Question: Hi I need a folder called policy in web folder and in that folder there will be a files listed I need to scan that policy folder for files and accordingly I need to take take further steps.
Here is my project structure:

My question is I need to scan the policy folder in my controller and get the file names.
How can I do that in Java.
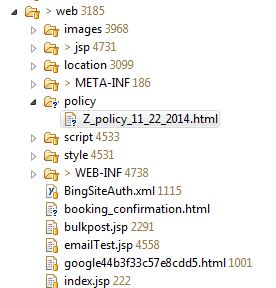
Answer: <URL> will give you the list of files.
'''
File folder = new File(path); // path is your folder path.
File[] listOfFiles = folder.listFiles();
for (int i = 0; i < listOfFiles.length; i++) {
if (listOfFiles[i].isFile()) {
//do your stuff
}
}
'''